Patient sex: M
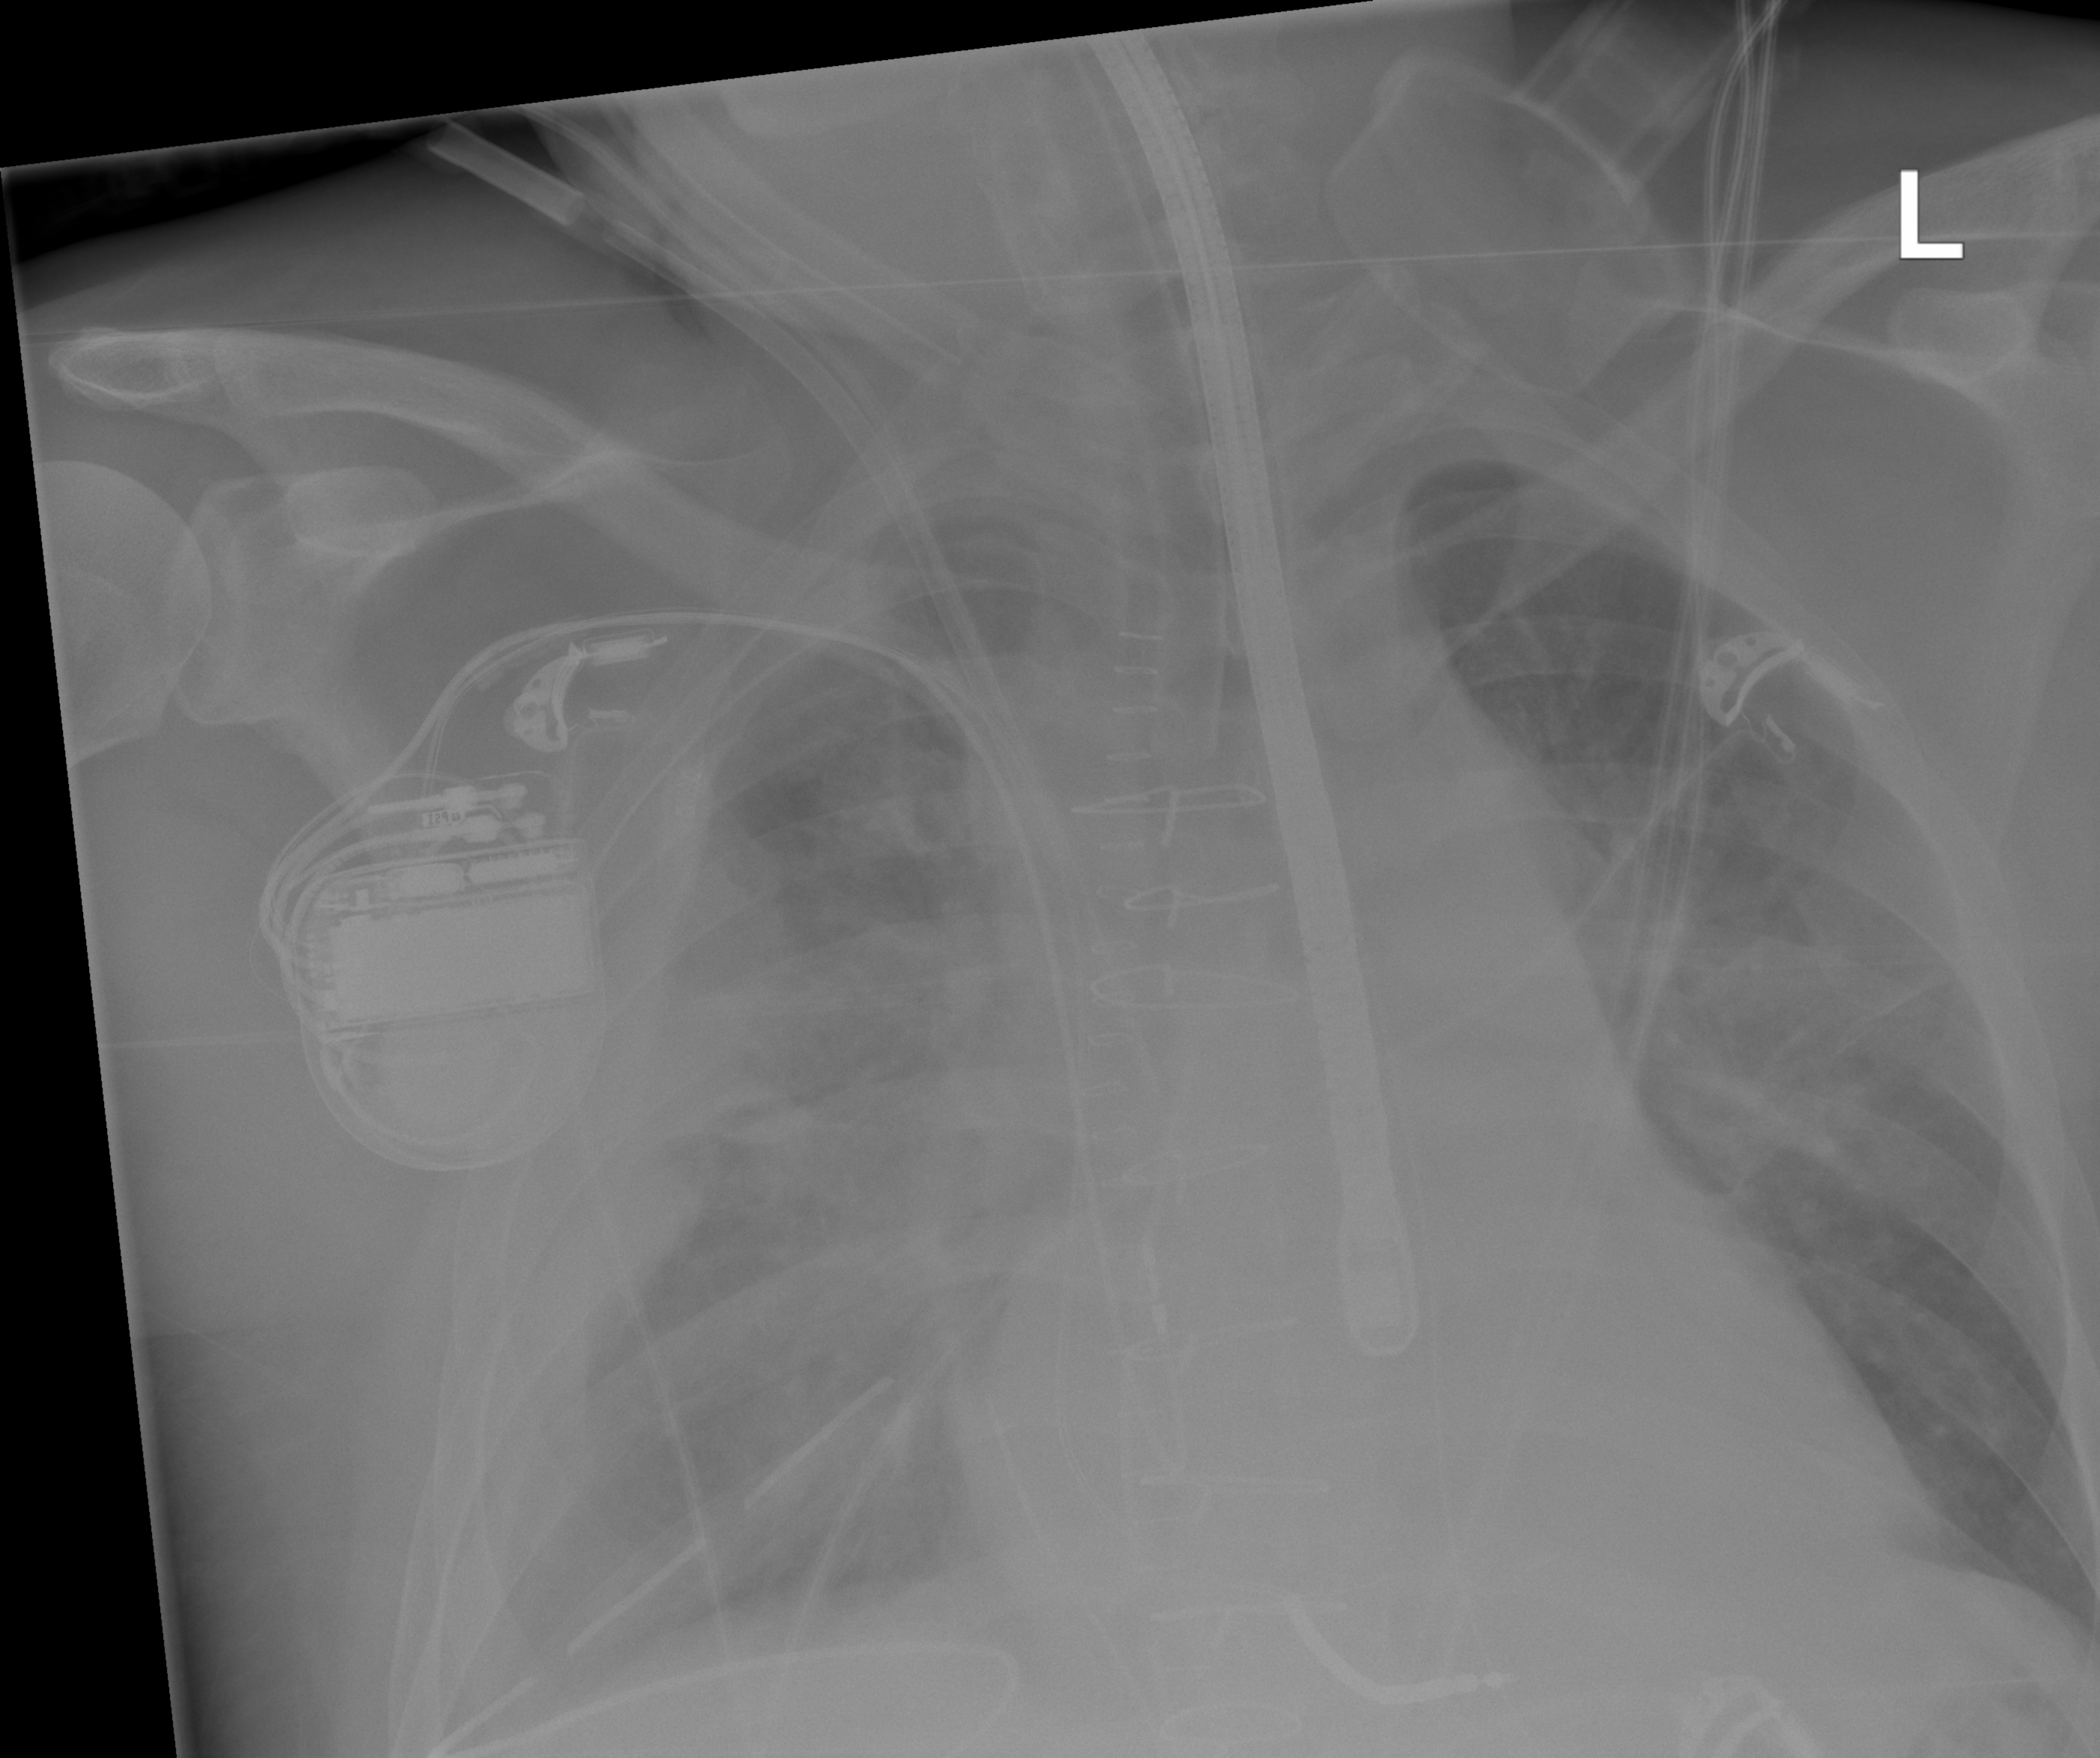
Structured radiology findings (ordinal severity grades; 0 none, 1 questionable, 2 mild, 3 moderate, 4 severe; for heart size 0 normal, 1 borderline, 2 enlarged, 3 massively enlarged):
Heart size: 0
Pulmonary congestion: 1
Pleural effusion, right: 2
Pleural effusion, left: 0
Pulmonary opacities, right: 2
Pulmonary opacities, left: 2
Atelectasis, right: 2
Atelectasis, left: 2